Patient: sex F, age 72
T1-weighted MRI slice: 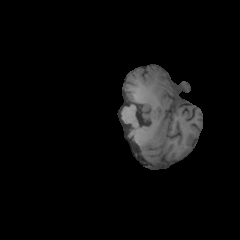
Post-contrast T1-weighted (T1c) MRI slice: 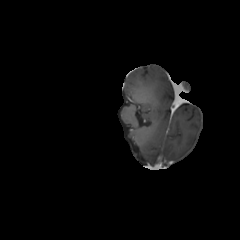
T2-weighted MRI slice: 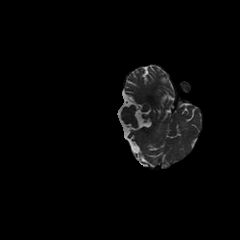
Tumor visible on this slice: no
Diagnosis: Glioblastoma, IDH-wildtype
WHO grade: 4